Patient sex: M
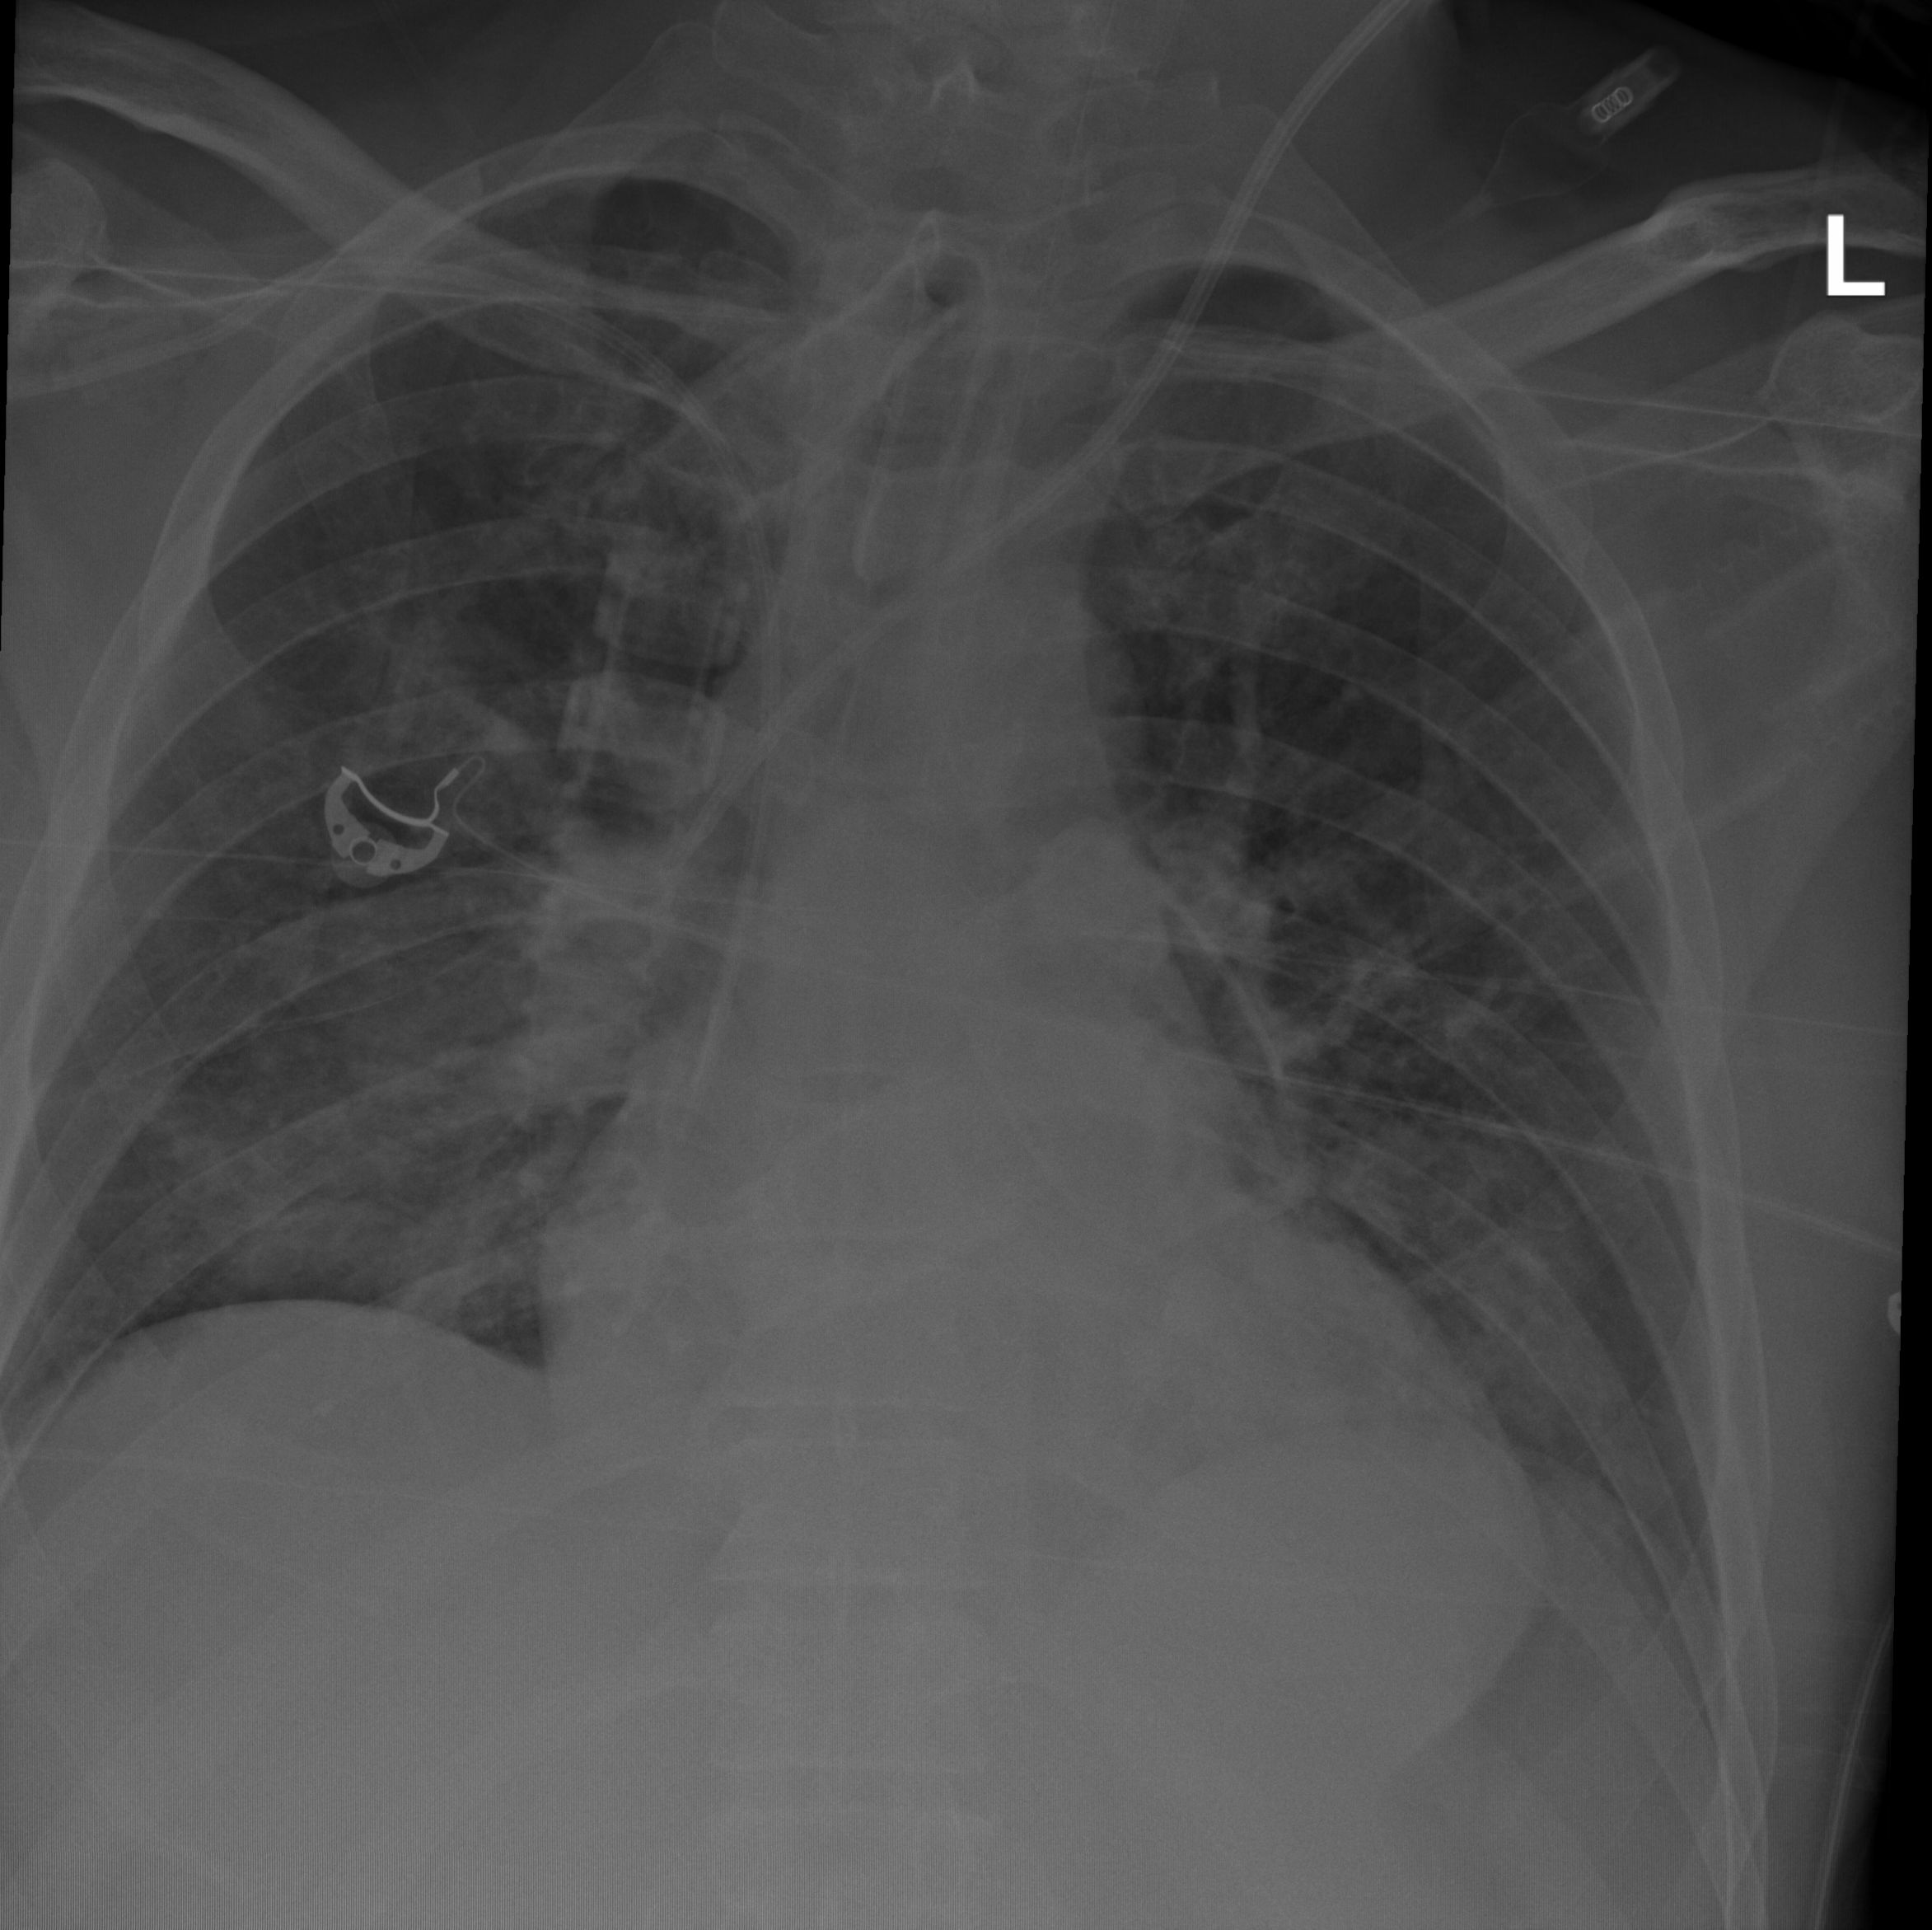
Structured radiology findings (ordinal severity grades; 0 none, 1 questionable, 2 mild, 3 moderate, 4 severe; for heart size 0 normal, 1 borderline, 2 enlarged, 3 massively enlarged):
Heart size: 2
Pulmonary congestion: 2
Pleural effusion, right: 0
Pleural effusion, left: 0
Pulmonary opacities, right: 2
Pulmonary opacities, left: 0
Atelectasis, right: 0
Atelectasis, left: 0